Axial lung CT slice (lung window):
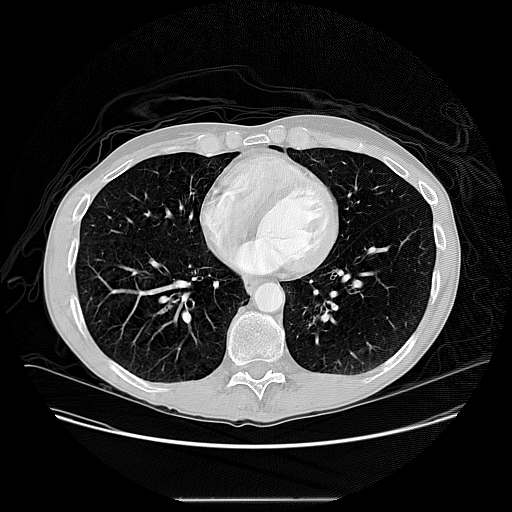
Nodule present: no